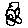
Label: flower